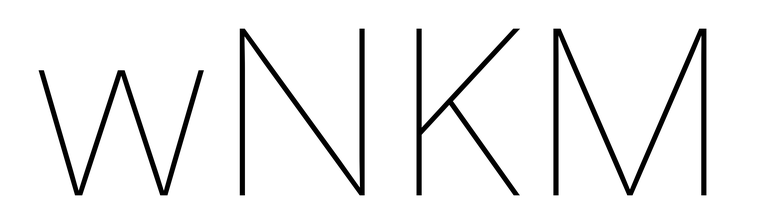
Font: Inter_Thin